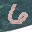
Label: 6